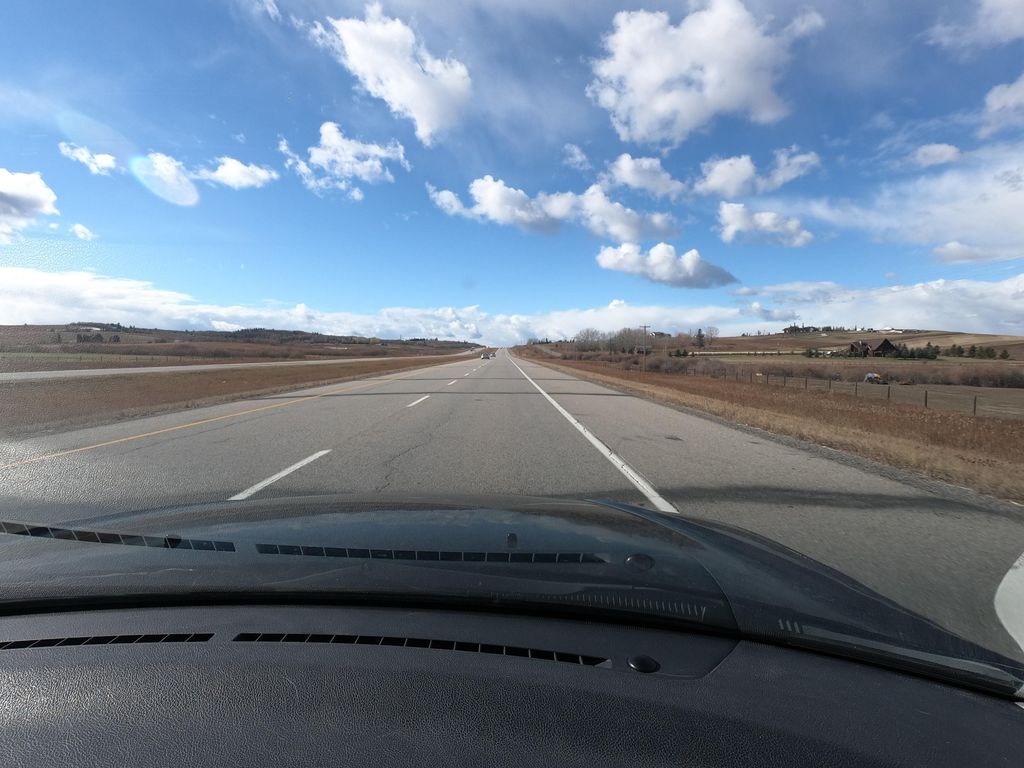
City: calgary